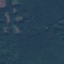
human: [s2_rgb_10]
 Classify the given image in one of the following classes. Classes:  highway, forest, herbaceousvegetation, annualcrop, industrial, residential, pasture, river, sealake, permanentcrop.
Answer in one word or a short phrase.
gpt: Forest